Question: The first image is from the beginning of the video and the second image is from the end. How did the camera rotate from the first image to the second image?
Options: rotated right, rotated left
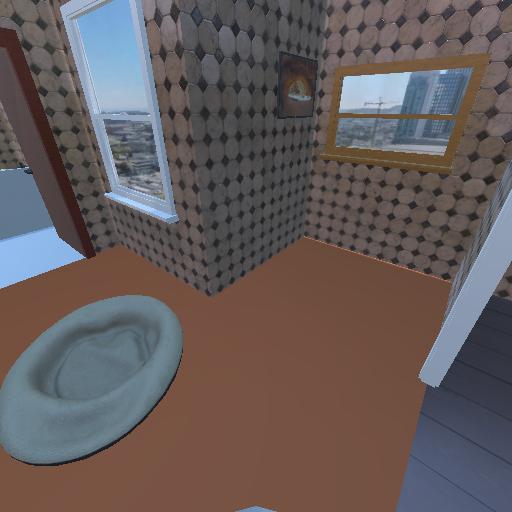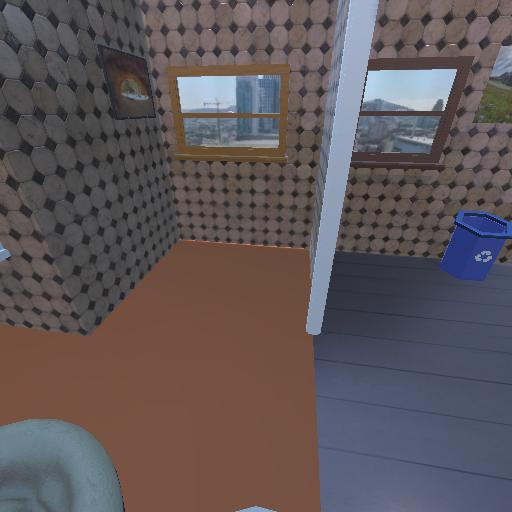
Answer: rotated right